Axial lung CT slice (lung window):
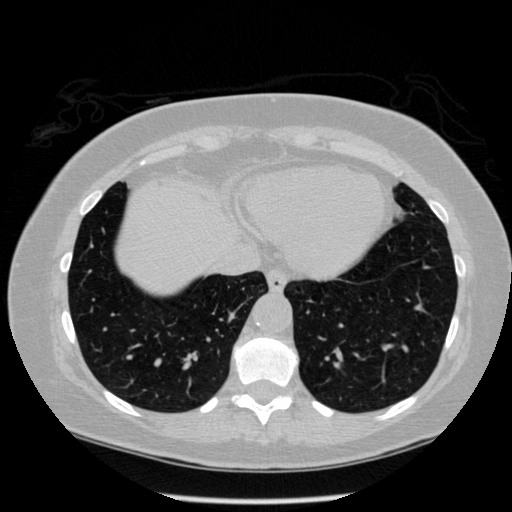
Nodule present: no